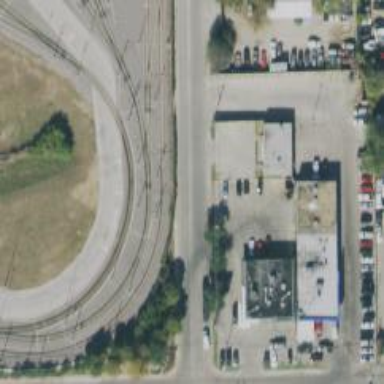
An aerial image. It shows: Light rail service yard with electrified contact lines.